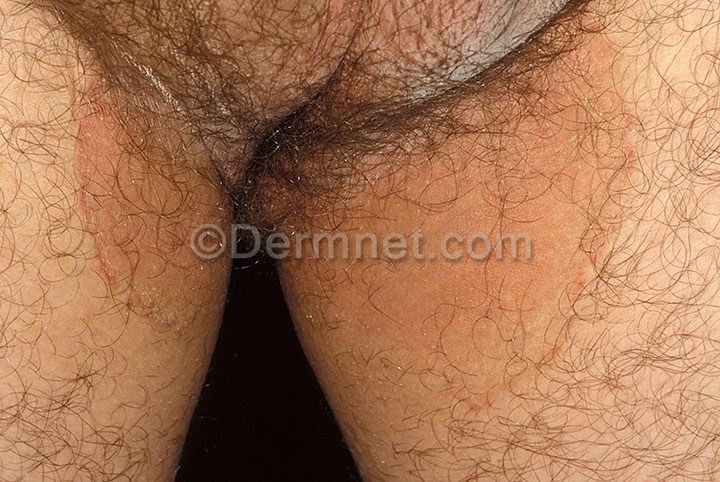
Disease: Tinea Ringworm Candidiasis and other Fungal Infections